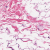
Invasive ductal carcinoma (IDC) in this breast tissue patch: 0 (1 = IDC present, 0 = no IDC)